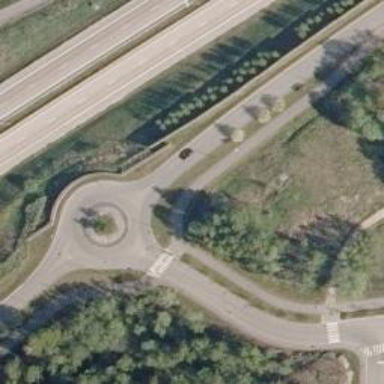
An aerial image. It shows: Tertiary road made of asphalt leading to roundabout junction.